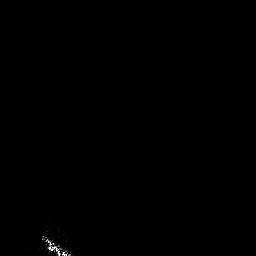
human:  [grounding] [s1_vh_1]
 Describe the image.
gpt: In the satellite image, there is  <ref>1 medium ship </ref> <box>[[14, 88, 27, 99, 0]]</box> located at bottom left.